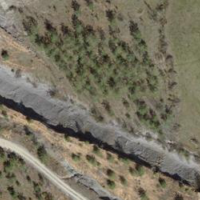
EUNIS habitat code: 56
Species observed at this site:
Ischnura elegans
Ruspolia nitidula
Bombina variegata
Libellula depressa
Orthetrum brunneum
Melanargia galathea
Anthyllis vulneraria
Emberiza citrinella
Phoenicurus ochruros
Lotus corniculatus
Onychogomphus forcipatus
Gomphocerippus rufus
Chorthippus biguttulus